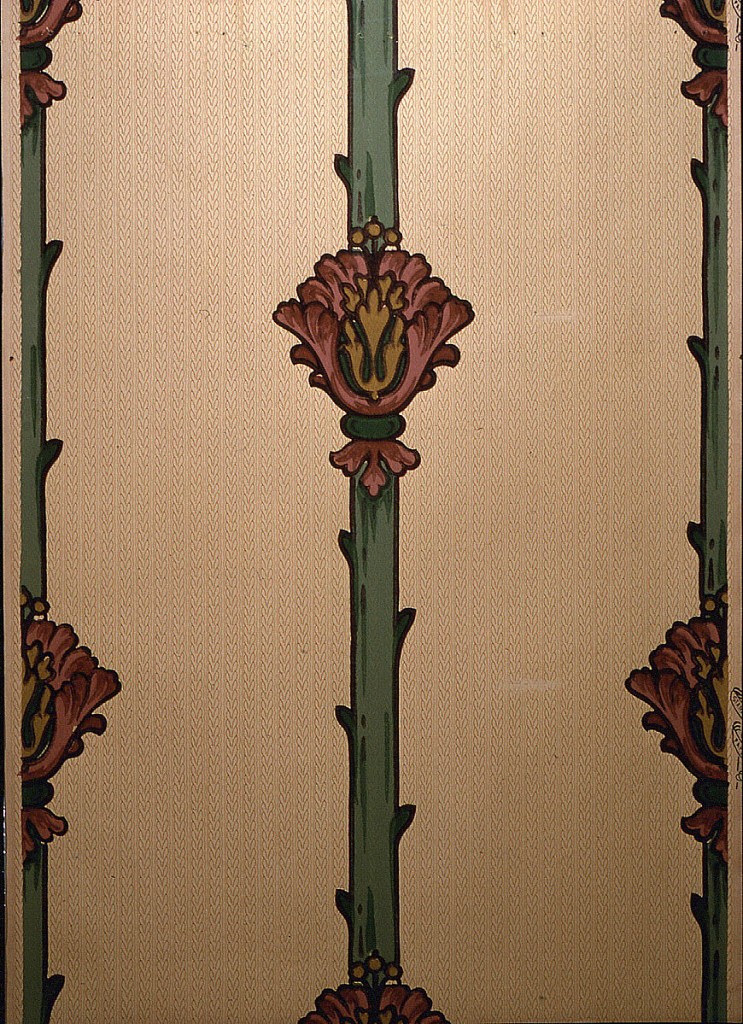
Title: Sidewall - sample
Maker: Standard Wall-Paper Company, Standard Wall-Paper Company, Sandy Hill, New York
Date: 1906–07
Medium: Machine-printed
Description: Vertical stripe-like stems interrupted every 48" by a poppy-like flowers. Distance of thems is 7 5/8 inches. A fine line braided stripe and two fine lines form an all-over background. Printed in red, burgundy, ocher and green on a dark chamois background.